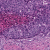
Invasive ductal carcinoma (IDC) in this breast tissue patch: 1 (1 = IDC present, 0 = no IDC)